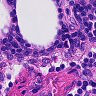
Metastatic tissue present: no